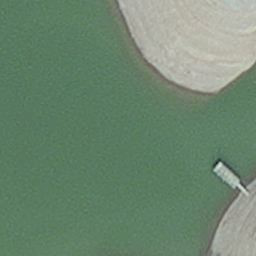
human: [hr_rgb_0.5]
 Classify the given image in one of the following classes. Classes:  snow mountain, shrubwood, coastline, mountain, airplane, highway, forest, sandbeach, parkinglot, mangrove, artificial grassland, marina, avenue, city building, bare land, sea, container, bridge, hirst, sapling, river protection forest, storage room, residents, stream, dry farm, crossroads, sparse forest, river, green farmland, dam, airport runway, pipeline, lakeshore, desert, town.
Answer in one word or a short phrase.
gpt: hirst